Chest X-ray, AP view. Patient: 58 years old, sex F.
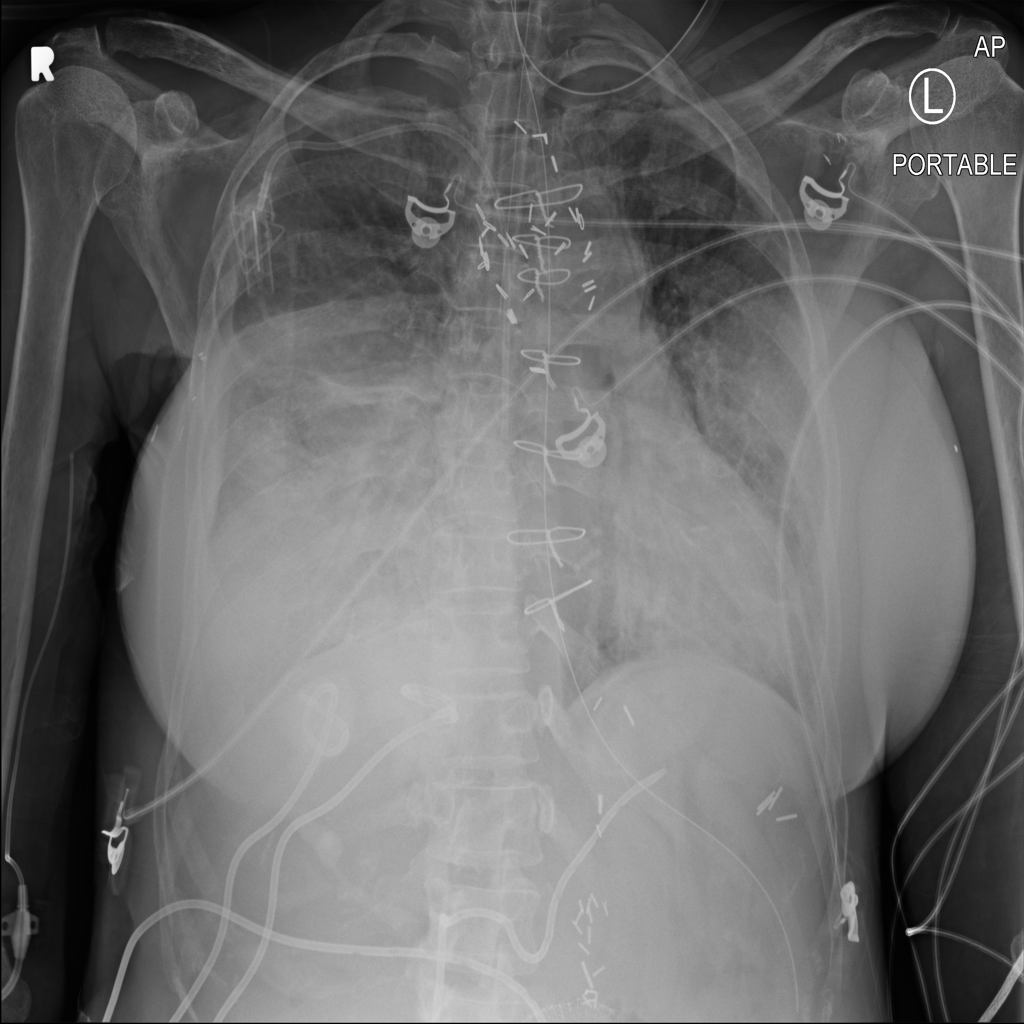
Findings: Effusion, Infiltration, Pneumothorax